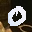
Label: 0